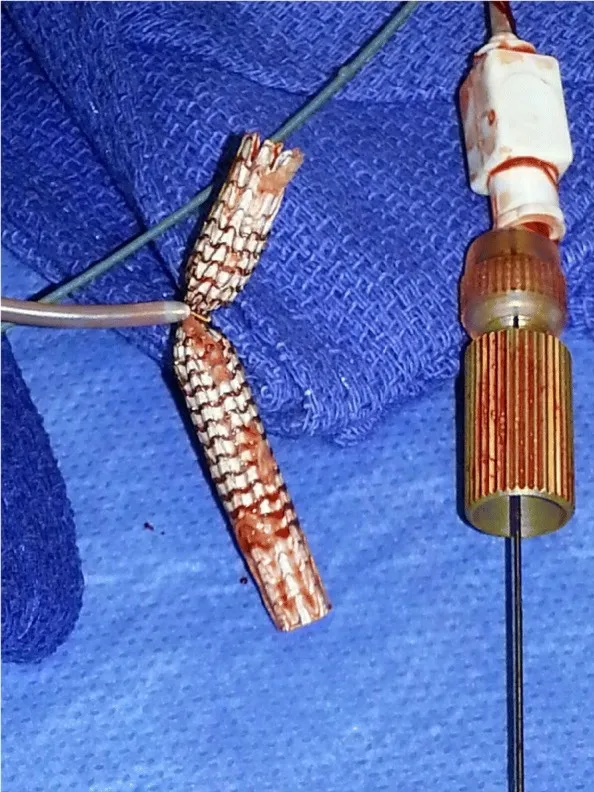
The snared stent outside the patient.
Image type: medical_photograph (other_medical_photograph)